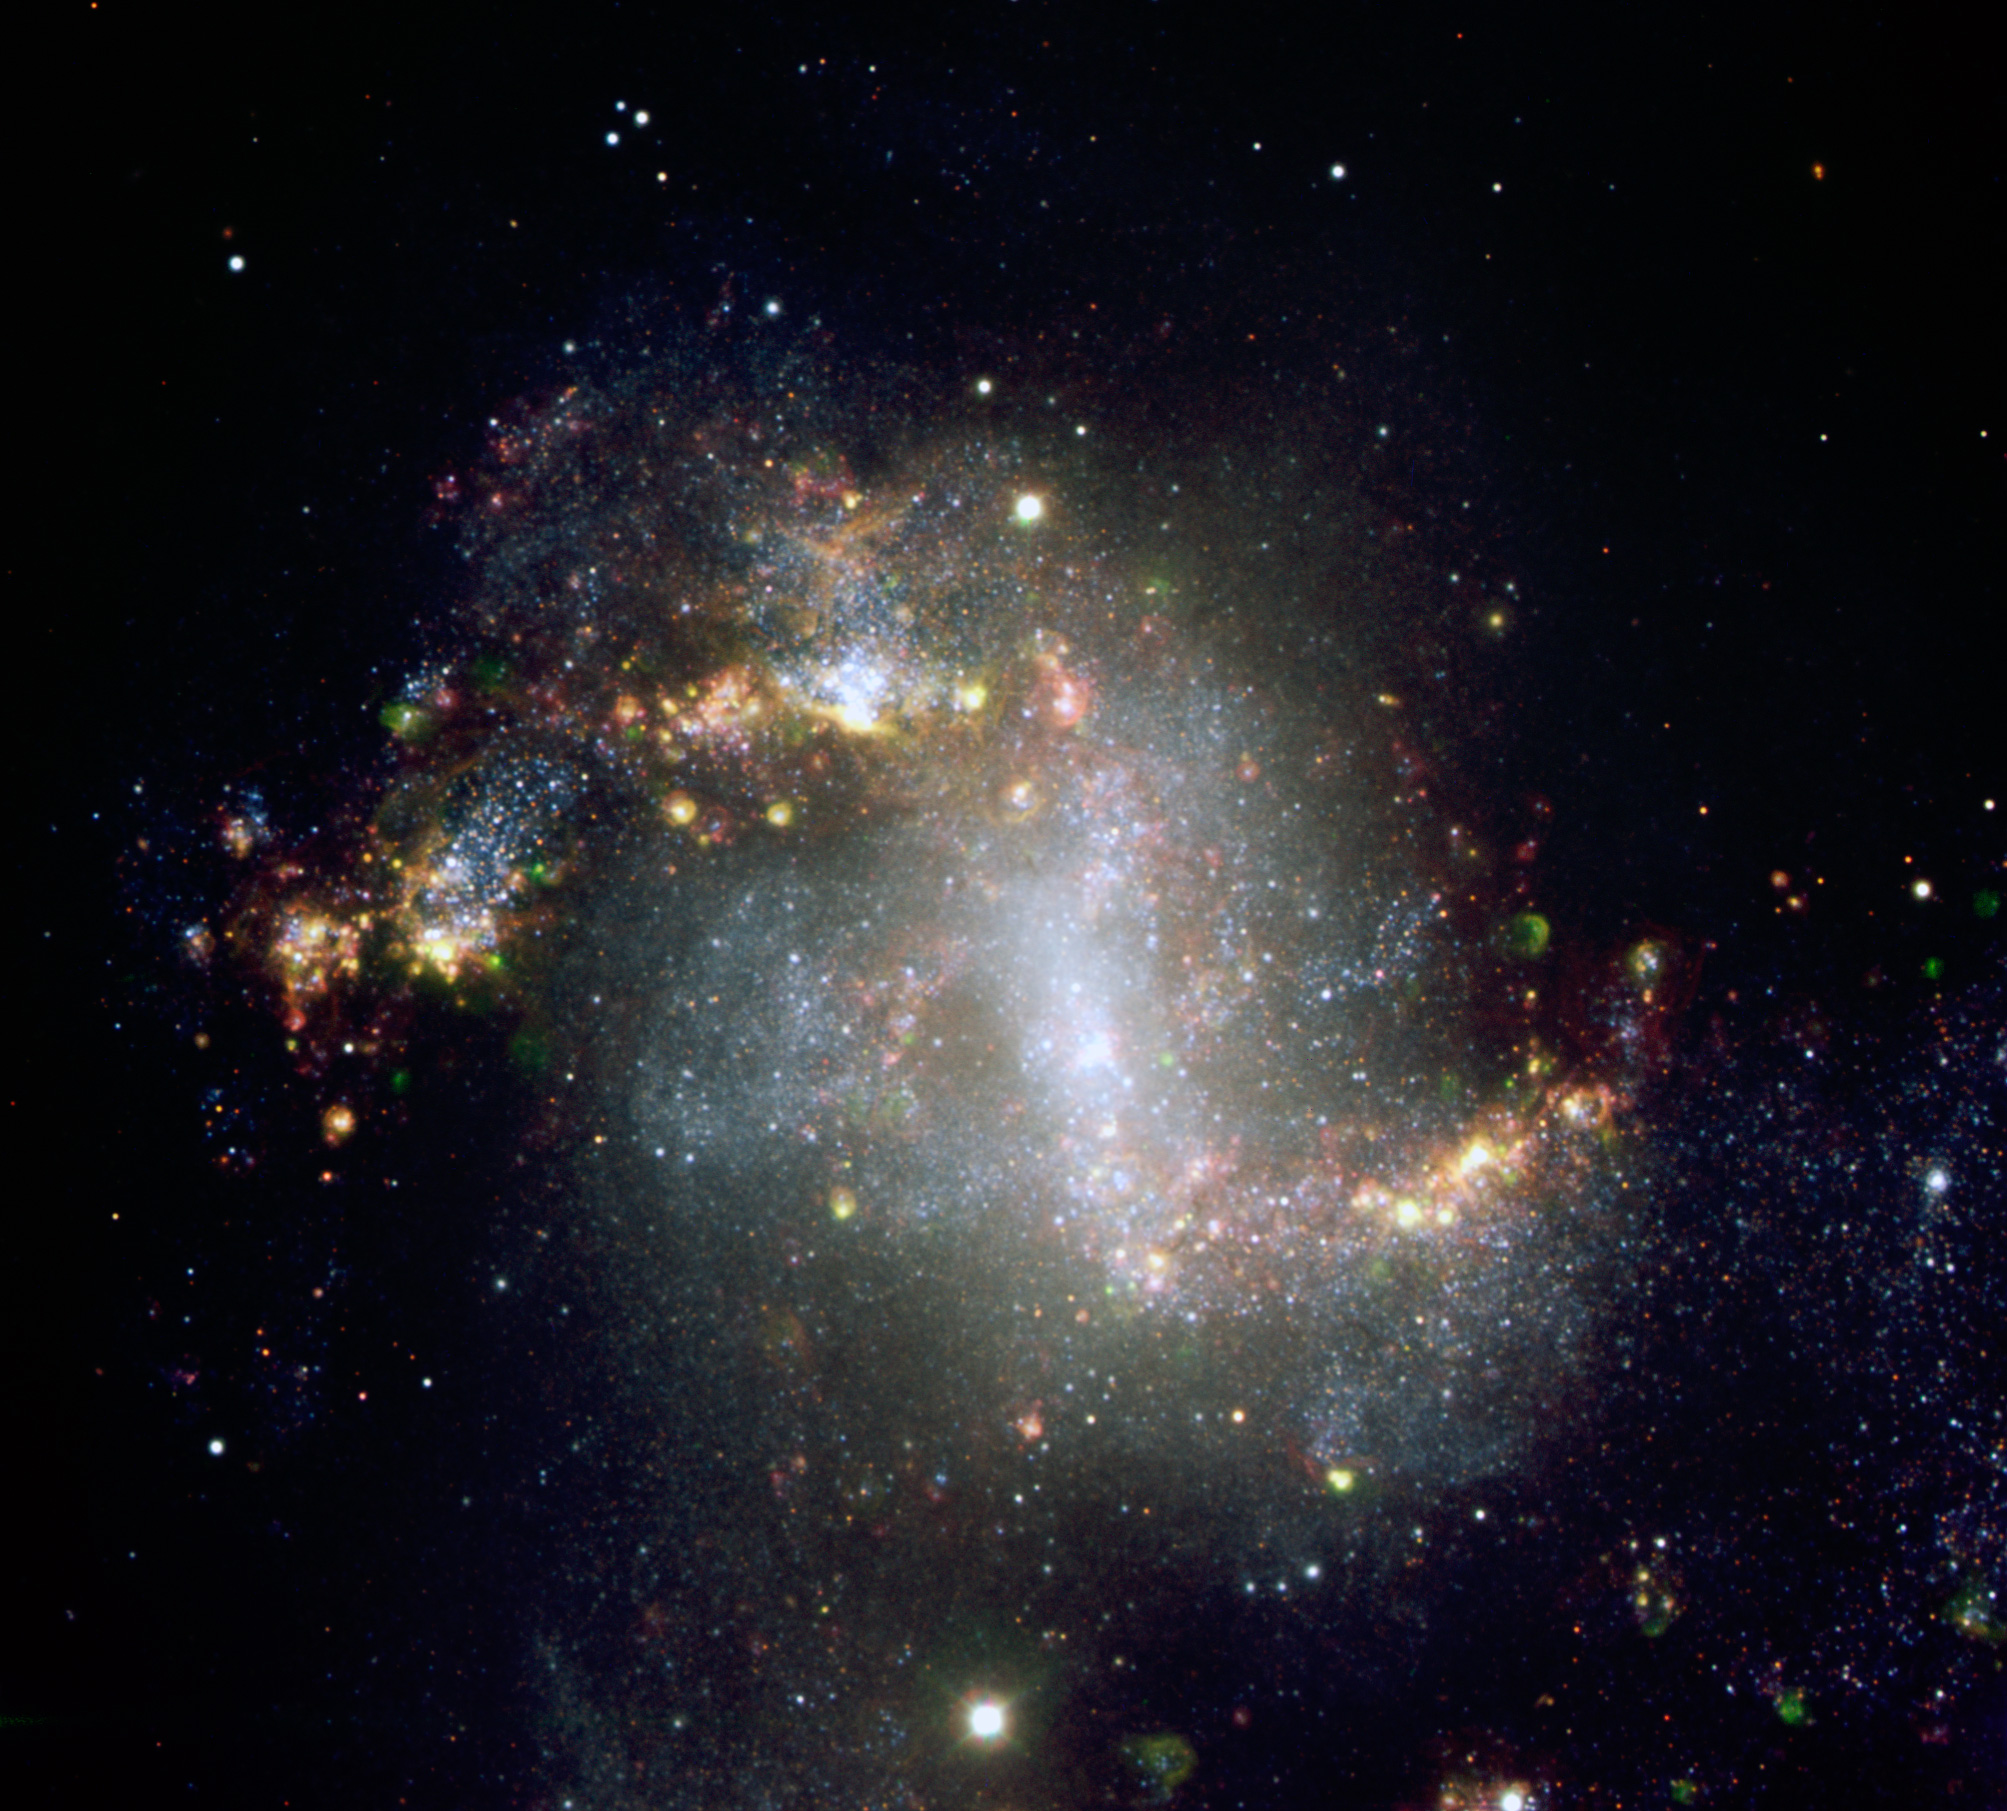
Astronomers Identify a New Mid-size Black Hole Astronomers Identify a New Mid-size Black Hole, space, n, blackhole, nasagoddard, ngc1313